Field crop: maize
Growth stage: 2
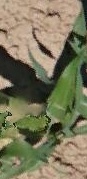
Species: maize